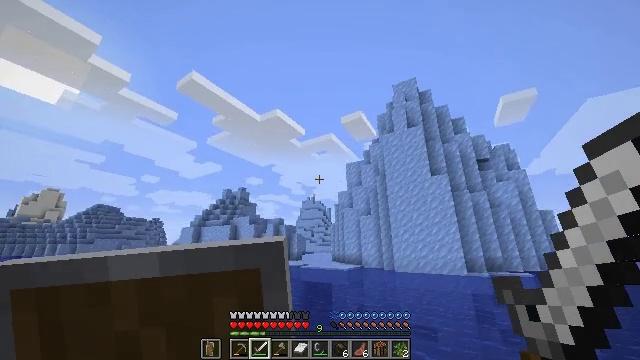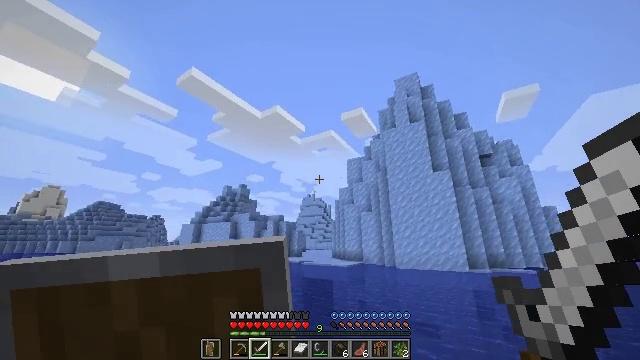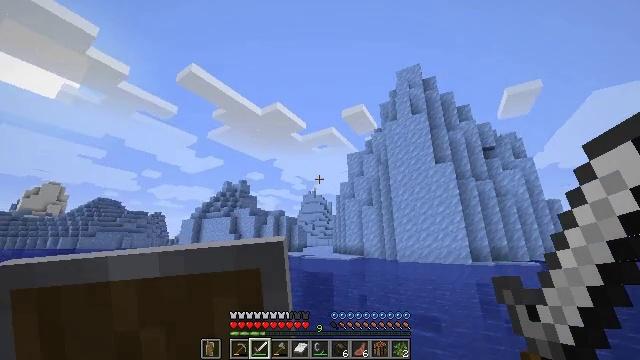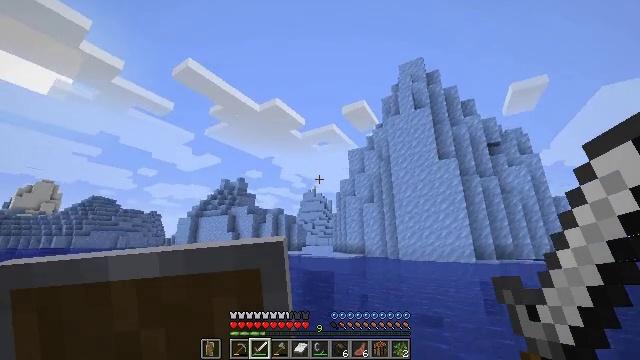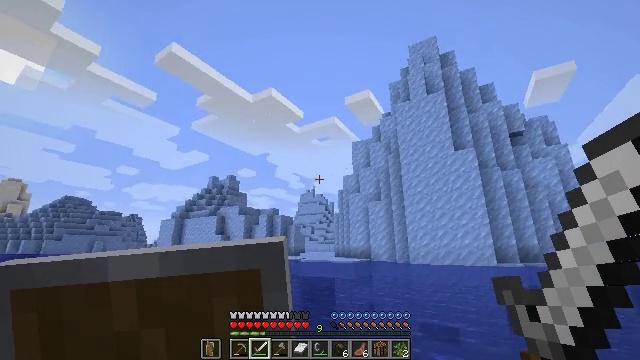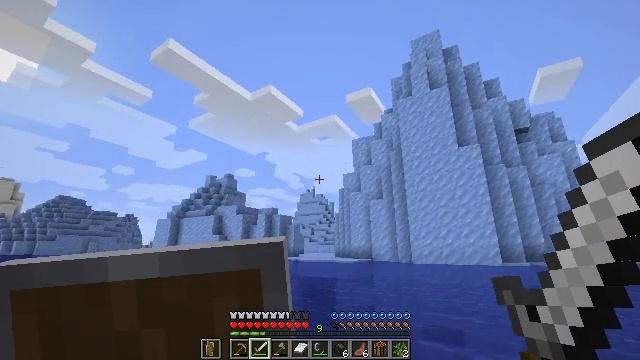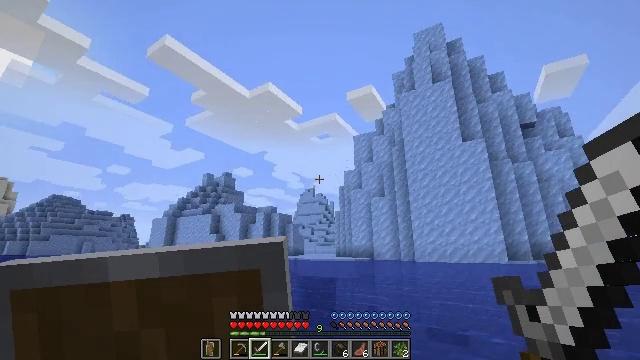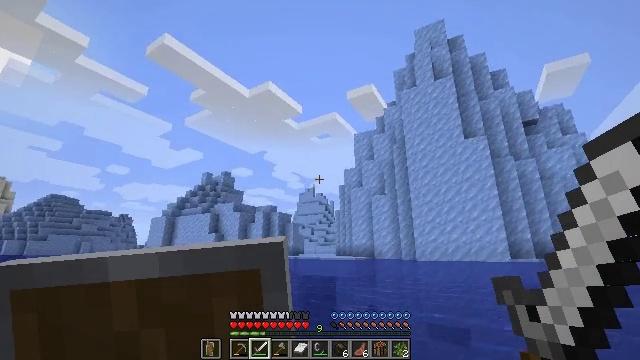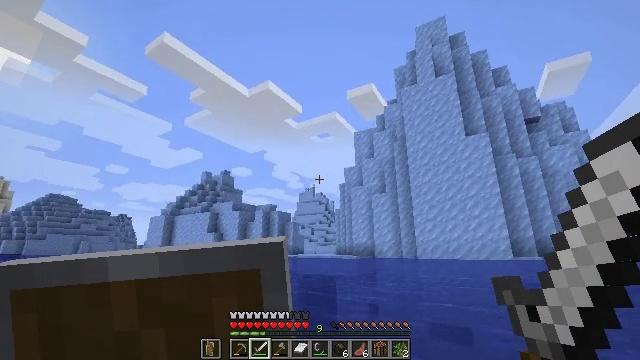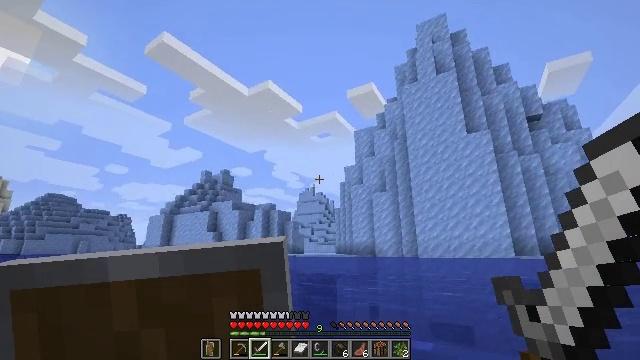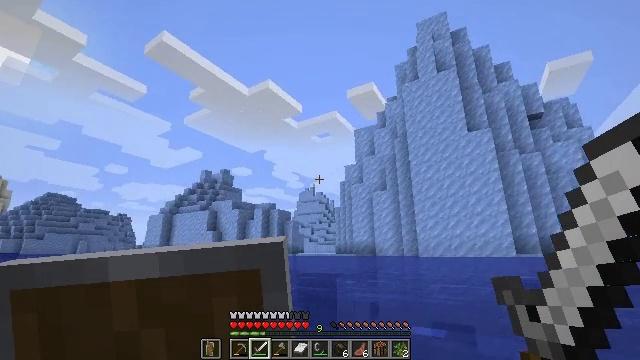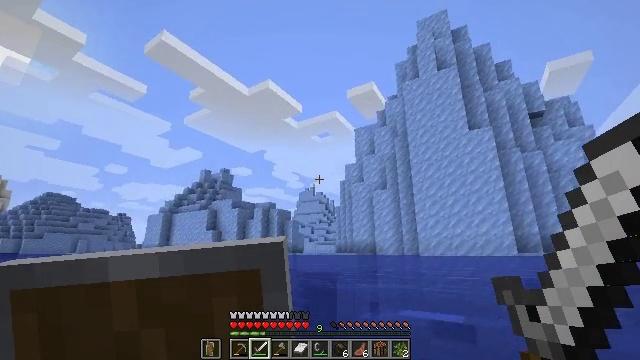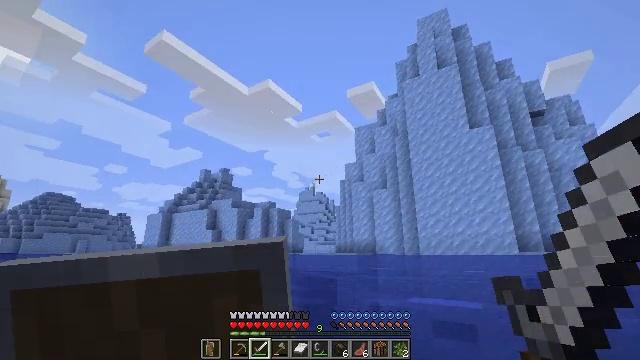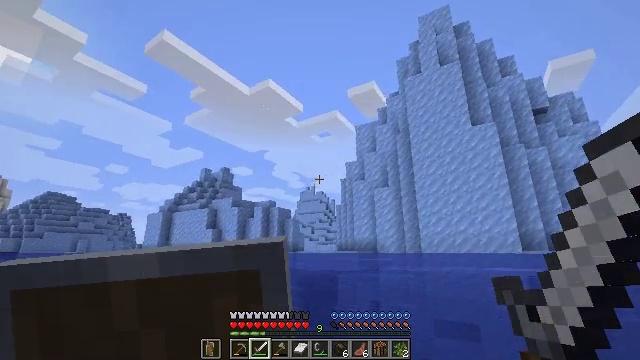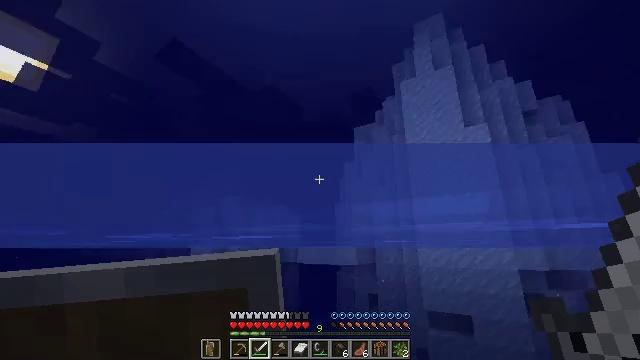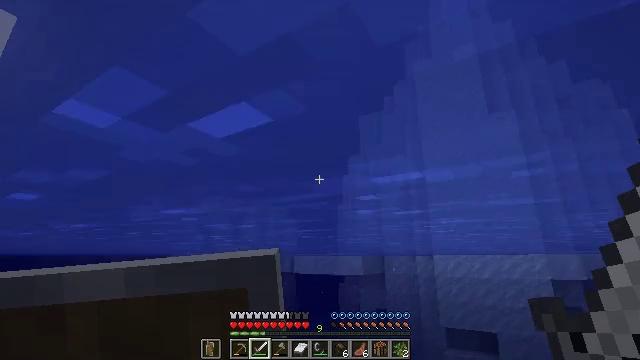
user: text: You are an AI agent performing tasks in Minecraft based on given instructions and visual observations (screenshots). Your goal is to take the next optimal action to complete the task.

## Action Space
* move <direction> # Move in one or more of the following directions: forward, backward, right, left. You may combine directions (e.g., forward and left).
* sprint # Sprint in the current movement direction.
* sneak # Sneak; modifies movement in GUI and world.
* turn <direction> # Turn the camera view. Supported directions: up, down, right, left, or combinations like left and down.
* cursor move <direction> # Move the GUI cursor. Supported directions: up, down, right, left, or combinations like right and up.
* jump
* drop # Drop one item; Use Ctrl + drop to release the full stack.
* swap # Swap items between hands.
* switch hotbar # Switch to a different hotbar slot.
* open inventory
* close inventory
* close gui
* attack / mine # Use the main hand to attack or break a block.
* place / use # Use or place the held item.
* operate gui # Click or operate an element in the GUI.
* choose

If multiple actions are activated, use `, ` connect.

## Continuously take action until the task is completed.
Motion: motion action
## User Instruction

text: Break packed ice to add to inventory.
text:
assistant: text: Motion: move forward, sprint
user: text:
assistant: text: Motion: move forward, sprint
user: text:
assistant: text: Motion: move forward, sprint
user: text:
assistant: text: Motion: move forward, sprint
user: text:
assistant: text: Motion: move forward, sprint
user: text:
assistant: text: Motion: move forward, sprint
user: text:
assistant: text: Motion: move forward, sprint
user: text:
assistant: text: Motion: move forward, sprint
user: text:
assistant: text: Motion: move forward, sprint
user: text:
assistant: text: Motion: move forward, sprint
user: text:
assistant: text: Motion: move forward, sprint
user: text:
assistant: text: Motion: move forward, sprint
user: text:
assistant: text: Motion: move forward, sprint
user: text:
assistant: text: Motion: move forward, sprint
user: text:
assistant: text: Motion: move forward, sprint
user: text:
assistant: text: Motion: move forward, sprint
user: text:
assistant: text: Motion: move forward, sprint
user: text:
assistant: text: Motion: move forward, sprint
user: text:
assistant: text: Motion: move forward, sprint
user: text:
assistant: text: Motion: move forward, sprint
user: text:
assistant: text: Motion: move forward, sprint
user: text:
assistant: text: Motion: move forward, sprint
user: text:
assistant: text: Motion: move forward, sprint
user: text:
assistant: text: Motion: move forward, sprint
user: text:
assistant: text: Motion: move forward, sprint
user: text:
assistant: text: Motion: move forward, sprint
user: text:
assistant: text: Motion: move forward, sprint, jump
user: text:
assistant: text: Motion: move forward, sprint, jump
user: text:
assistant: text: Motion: move forward, sprint, jump
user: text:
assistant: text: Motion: move forward, sprint, jump